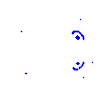
Particle: kaon